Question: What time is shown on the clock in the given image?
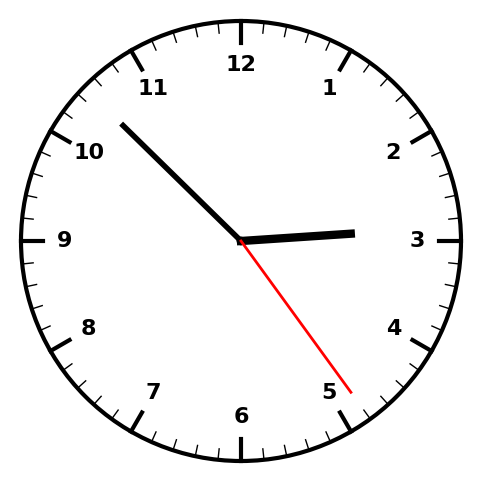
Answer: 02:52:24